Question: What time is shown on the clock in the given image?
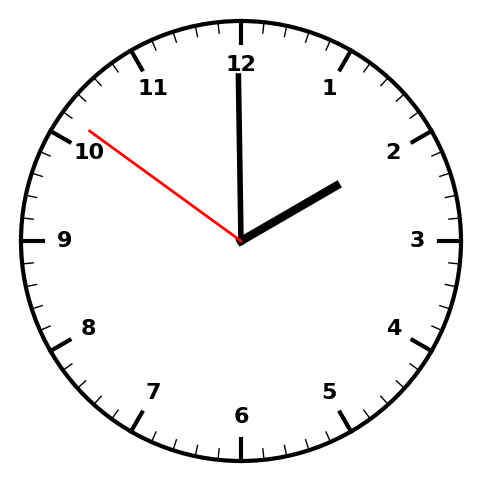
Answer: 01:59:51